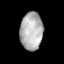
Tissue: prostate
Cell type: T cells
Senescence score: 0.3591
Nuclear area (px): 830
Mean DAPI intensity: 178.494